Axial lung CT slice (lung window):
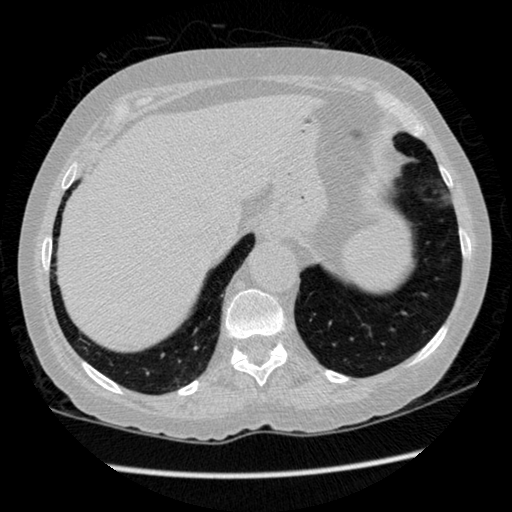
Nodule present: no